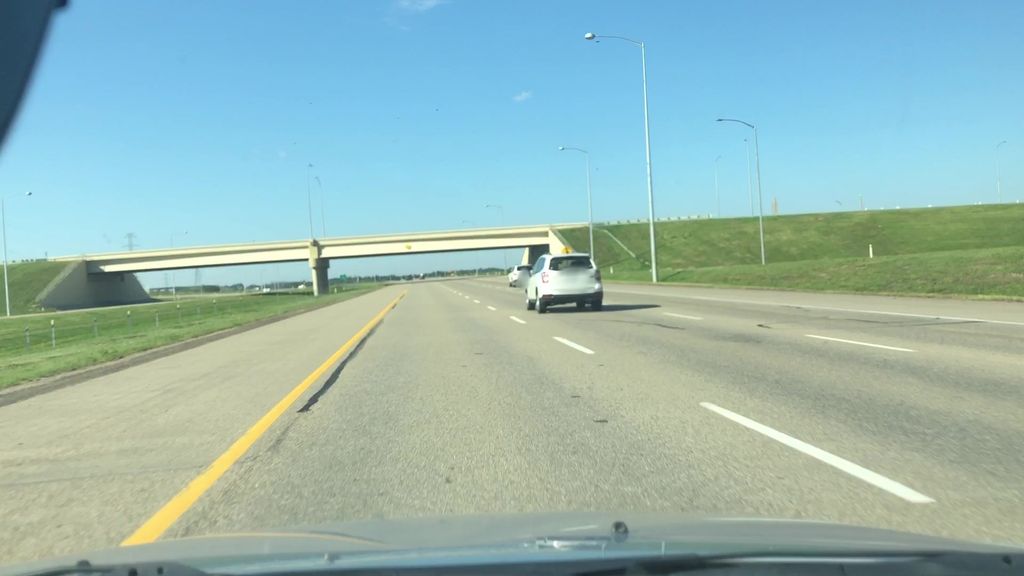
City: edmonton